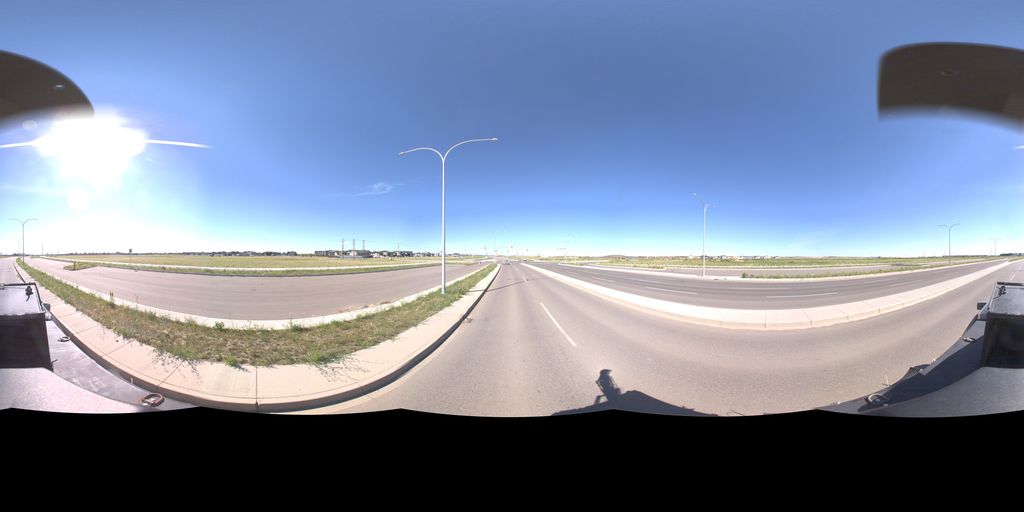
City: saskatoon